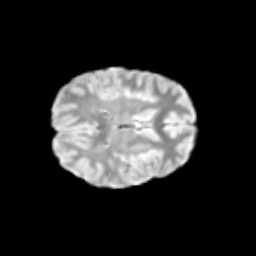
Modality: T2w
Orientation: axial
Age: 11
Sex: female
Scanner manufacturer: siemens
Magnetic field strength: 3 T
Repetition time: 3.8 s
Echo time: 0.07 s